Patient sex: M
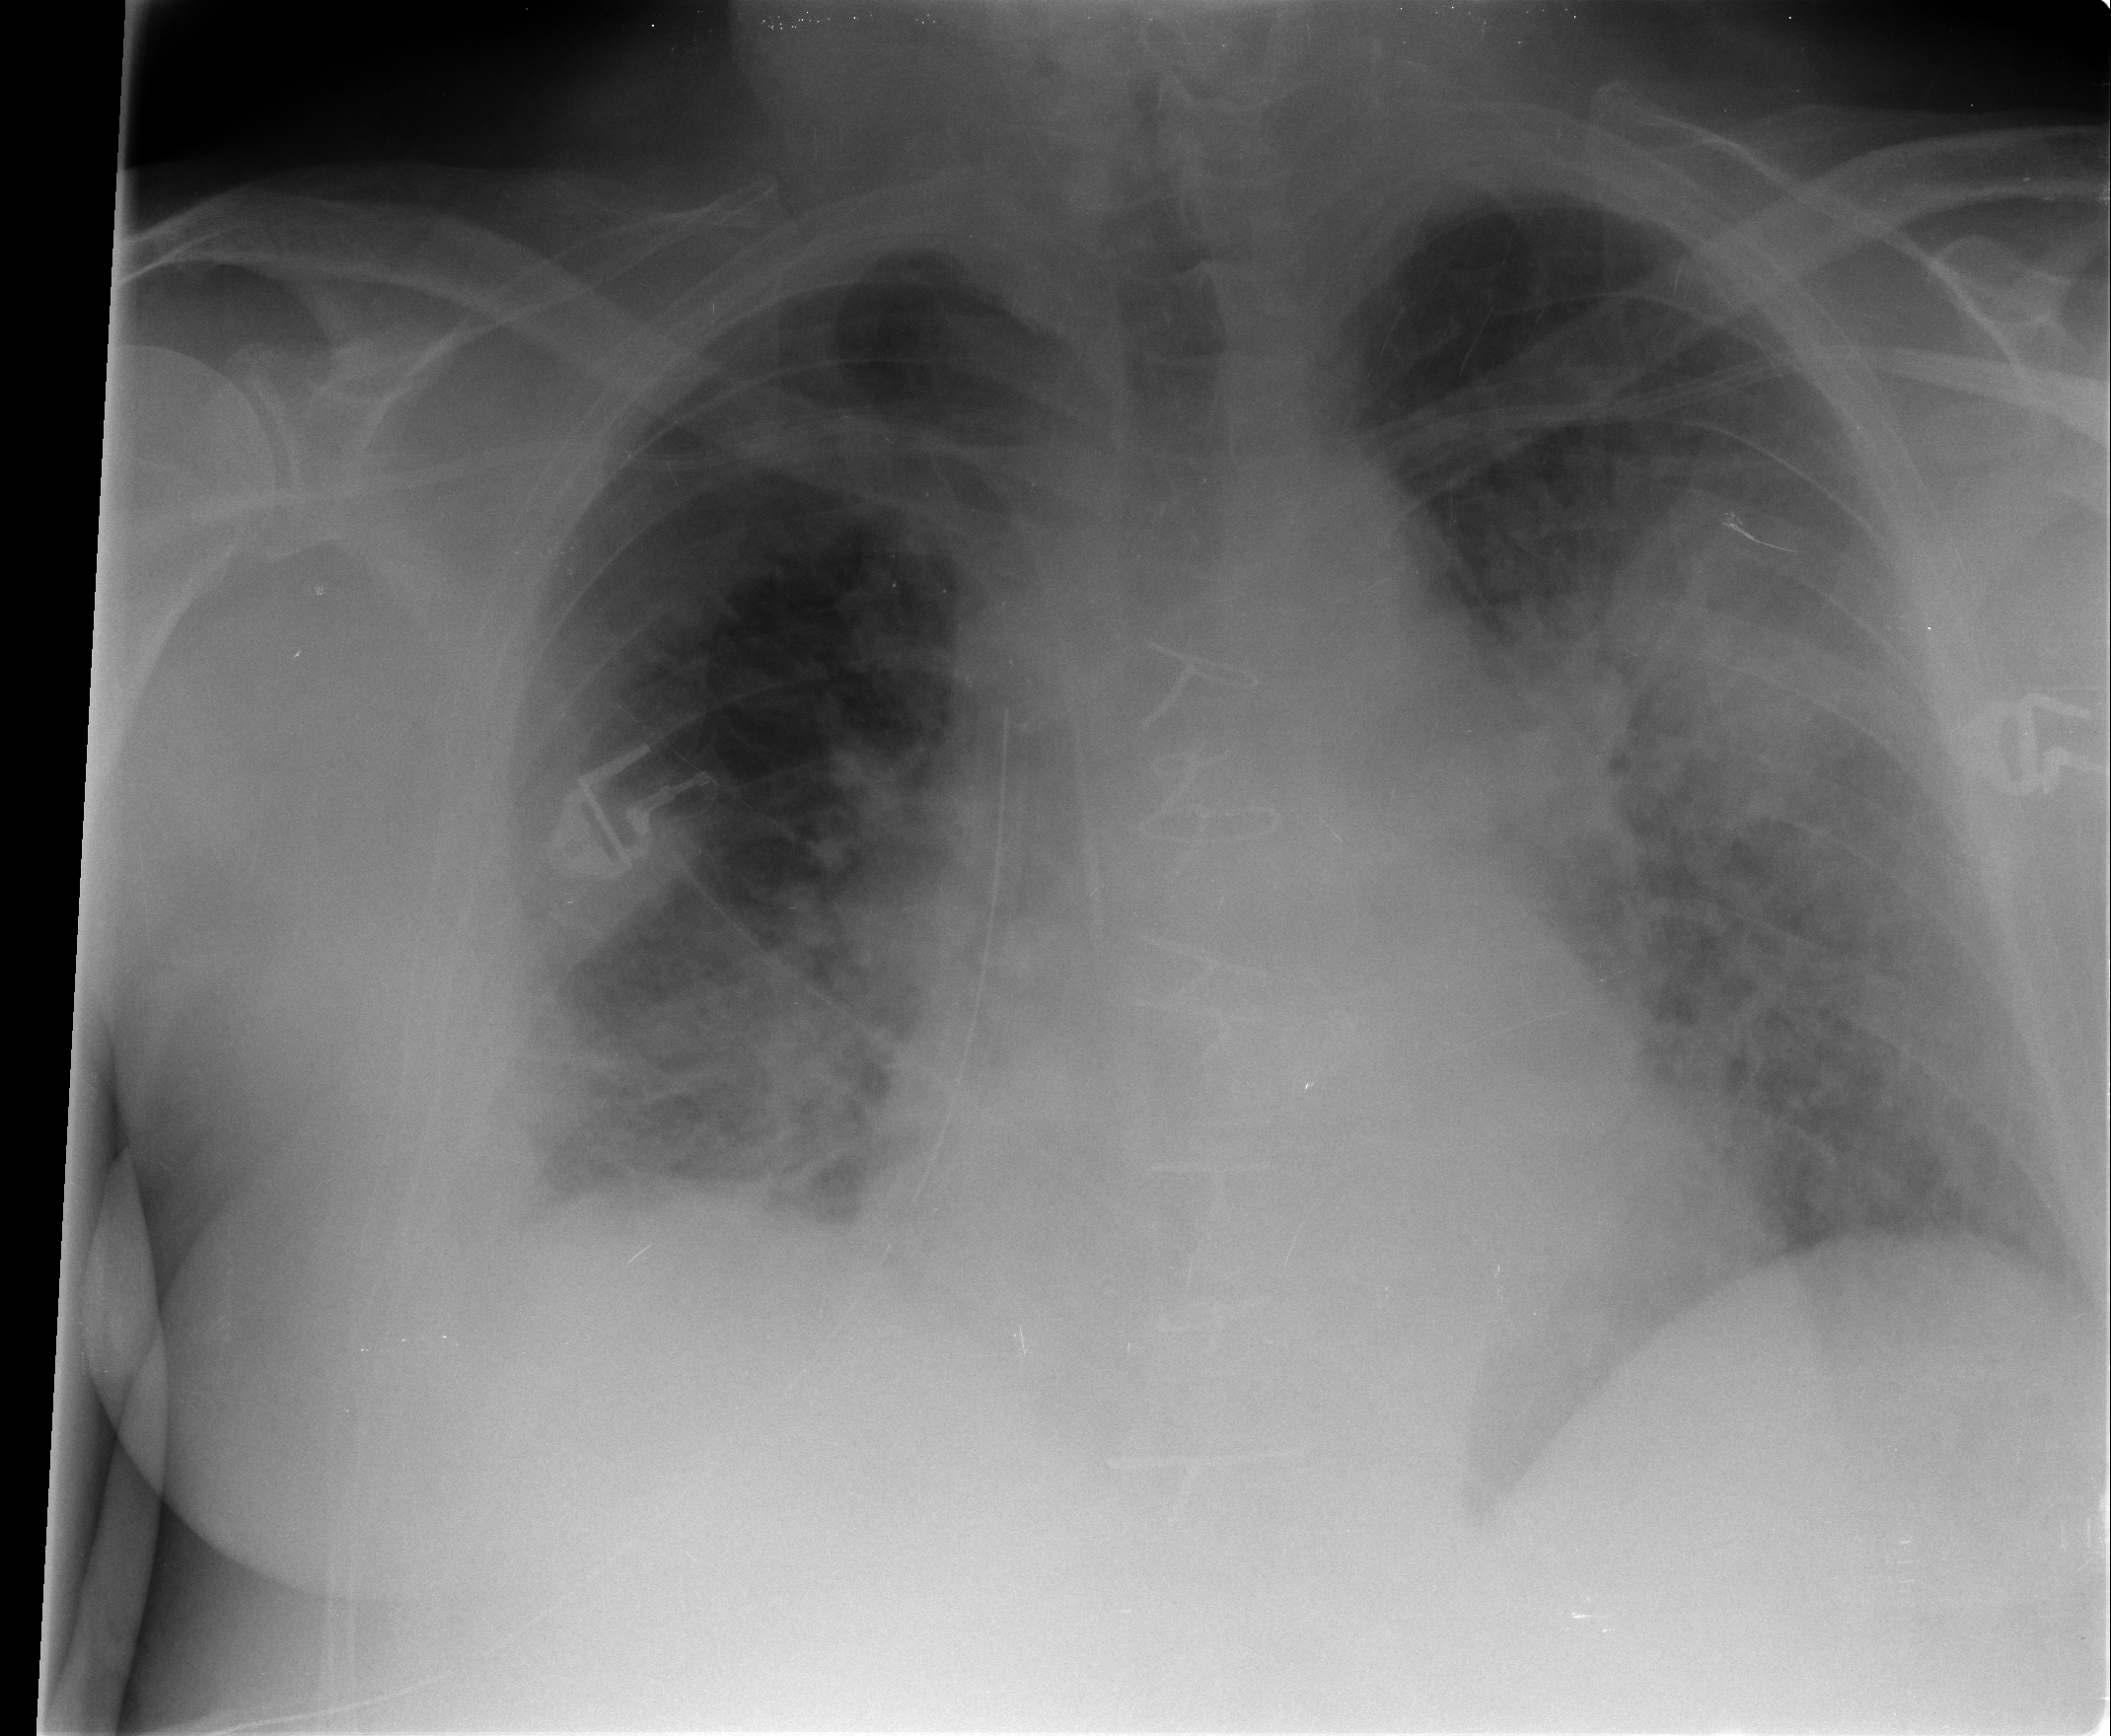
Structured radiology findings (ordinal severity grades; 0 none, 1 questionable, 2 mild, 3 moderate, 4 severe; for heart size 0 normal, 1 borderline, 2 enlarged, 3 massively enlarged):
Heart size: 2
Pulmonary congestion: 3
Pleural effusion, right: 2
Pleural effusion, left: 2
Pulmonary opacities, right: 2
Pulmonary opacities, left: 3
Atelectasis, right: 3
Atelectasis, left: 3